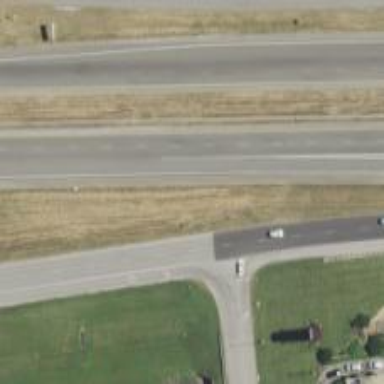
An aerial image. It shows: Asphalt surface motorway with expressway access.